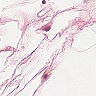
Metastatic tissue present: no